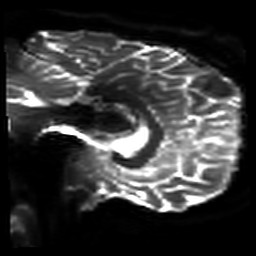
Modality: DWI
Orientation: sagittal
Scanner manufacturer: philips
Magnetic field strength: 7 T
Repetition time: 9.612 s
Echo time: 0.073 s